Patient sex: M
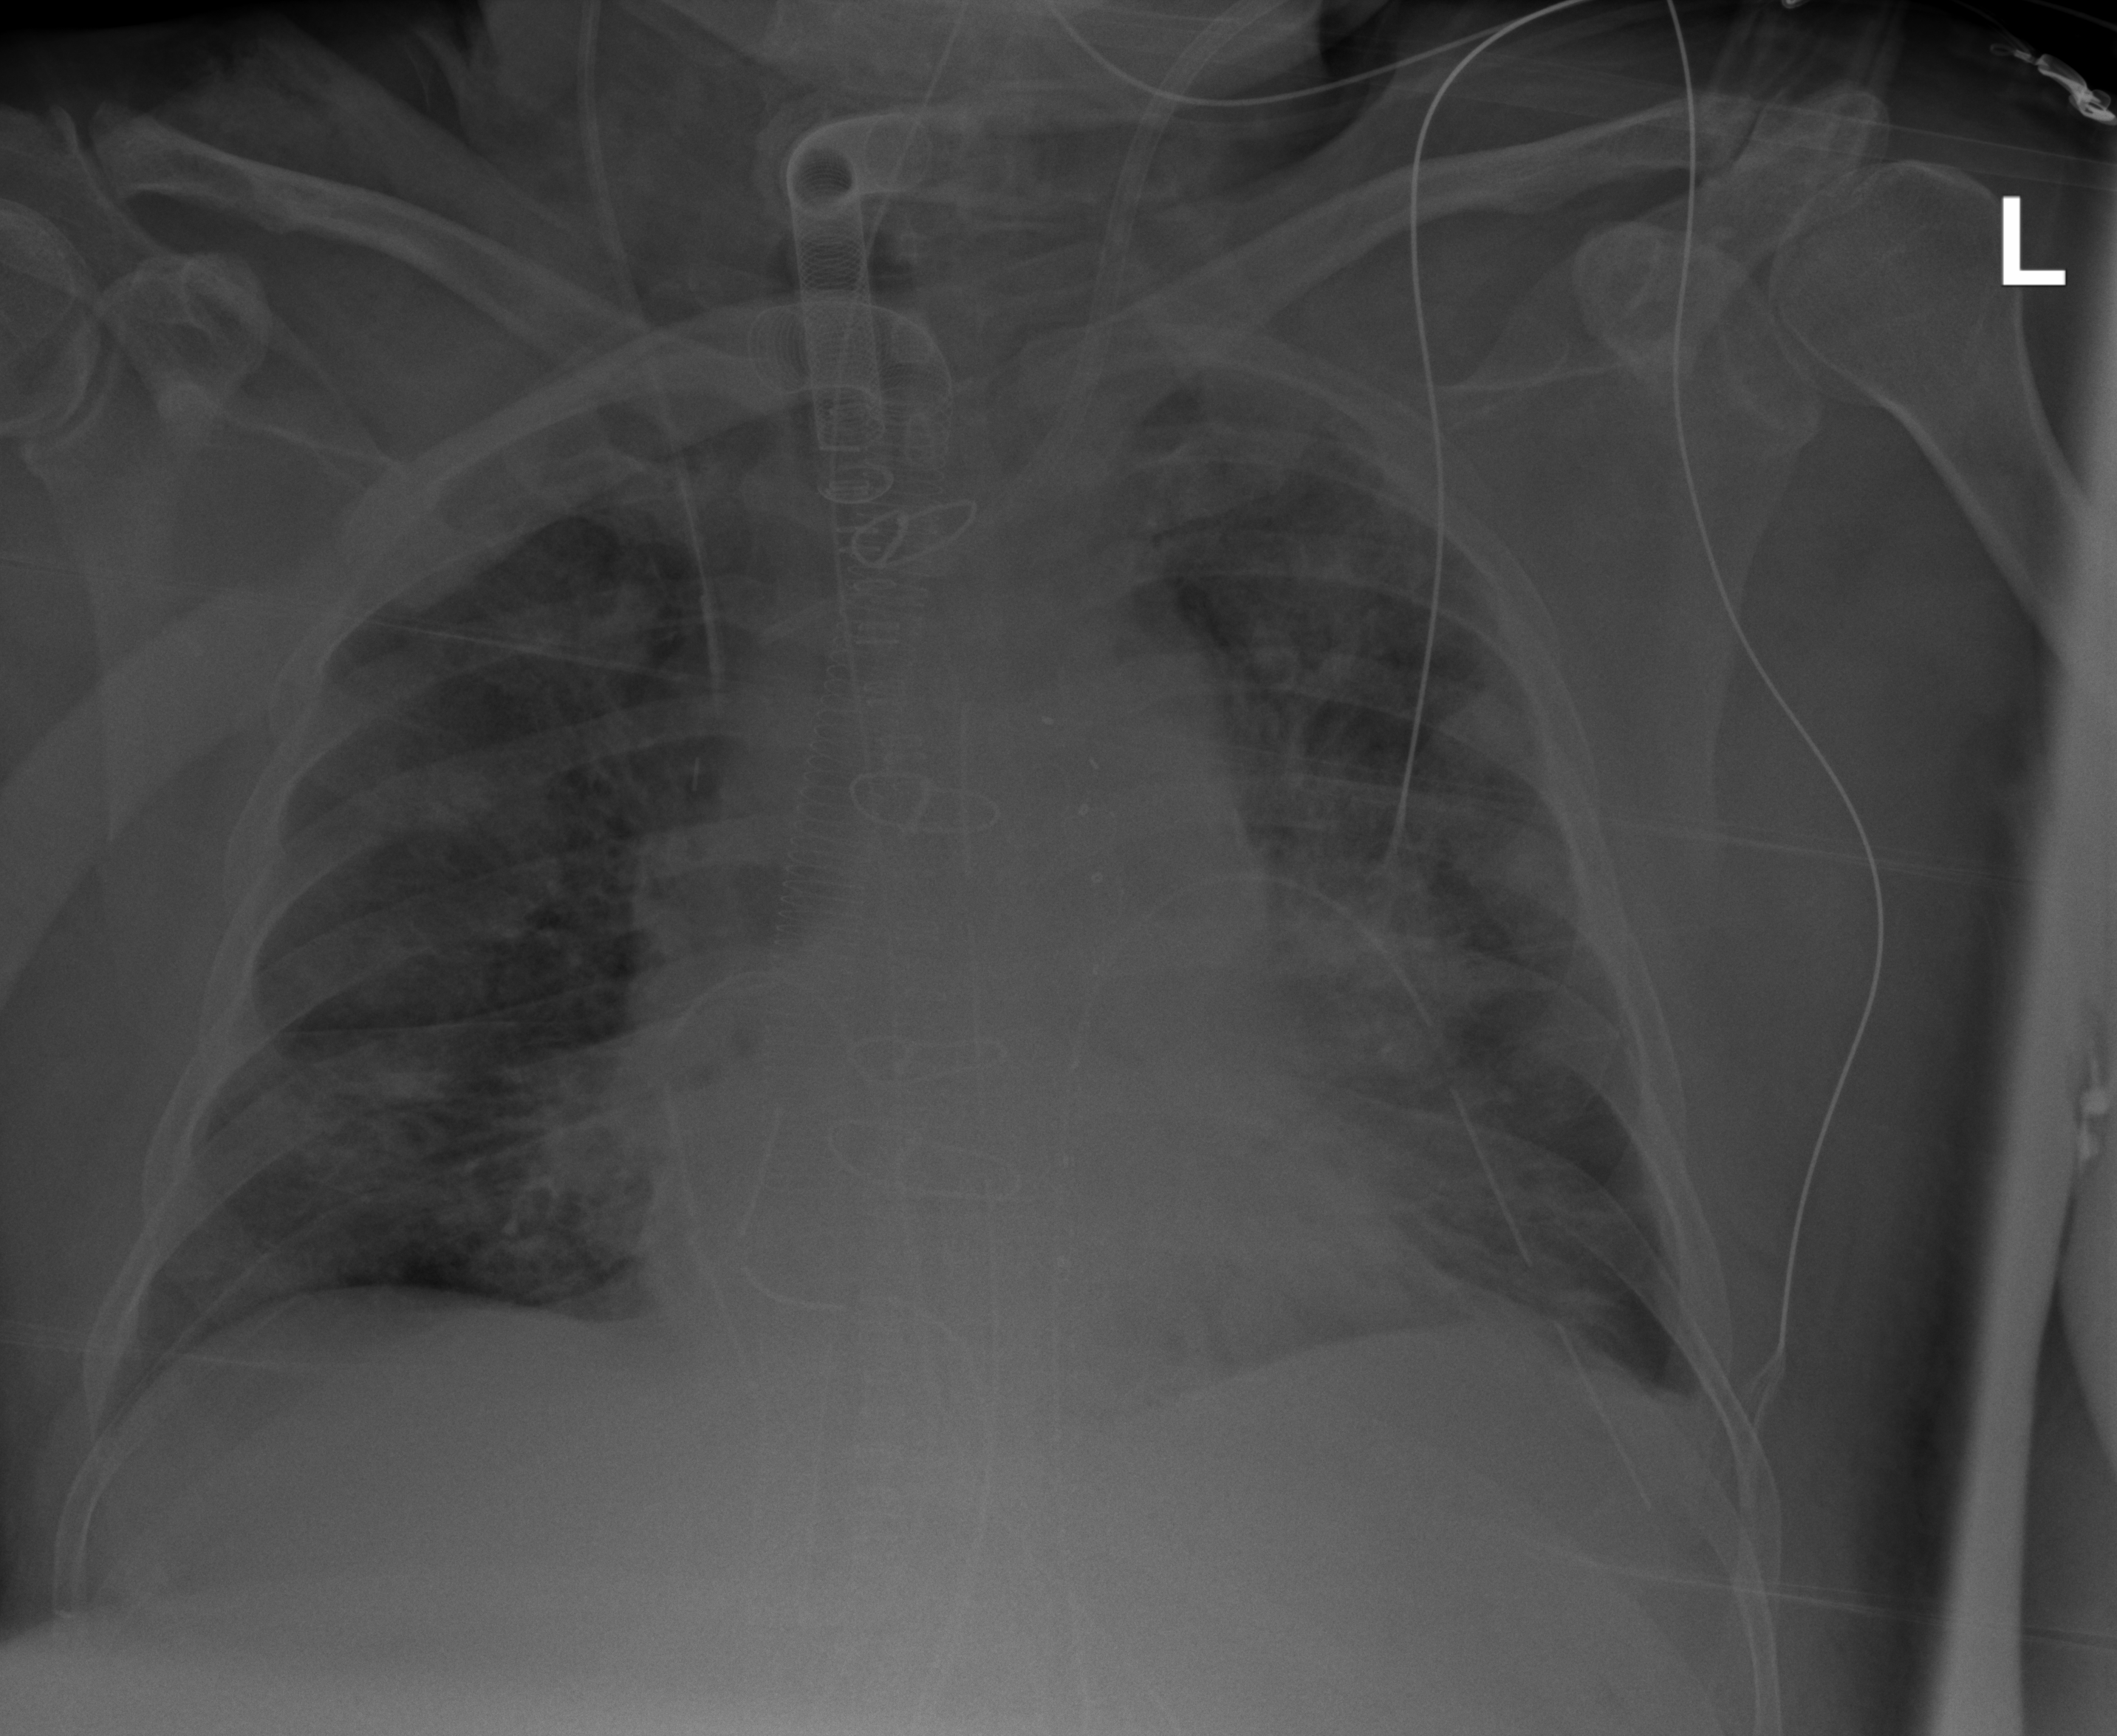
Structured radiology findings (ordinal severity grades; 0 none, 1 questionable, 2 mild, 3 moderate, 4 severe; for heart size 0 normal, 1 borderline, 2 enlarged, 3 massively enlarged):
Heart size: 1
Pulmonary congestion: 2
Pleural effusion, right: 0
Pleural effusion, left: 2
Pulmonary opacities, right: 2
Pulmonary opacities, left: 3
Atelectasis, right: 2
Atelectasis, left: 2